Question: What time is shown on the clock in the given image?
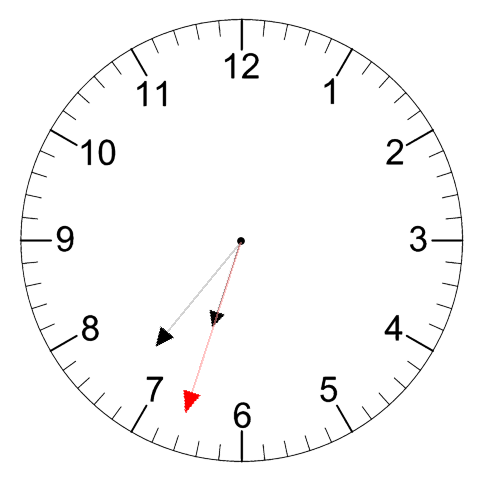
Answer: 06:36:33